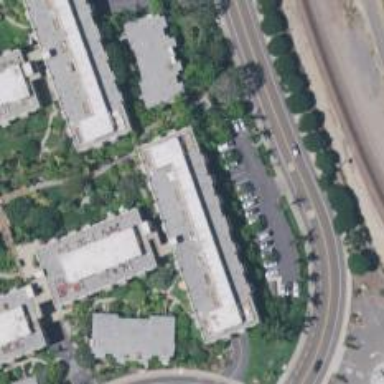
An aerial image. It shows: Apartment building with parking area. The building also serves as parking amenity.